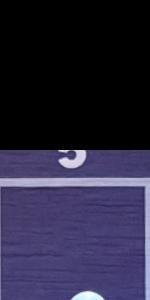
Label: Empty